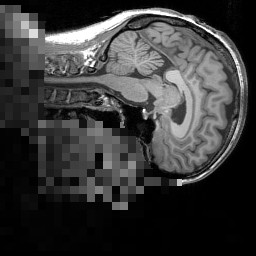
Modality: T1w
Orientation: sagittal
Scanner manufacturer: siemens
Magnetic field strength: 3 T
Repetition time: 1.5 s
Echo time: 0.00291 s